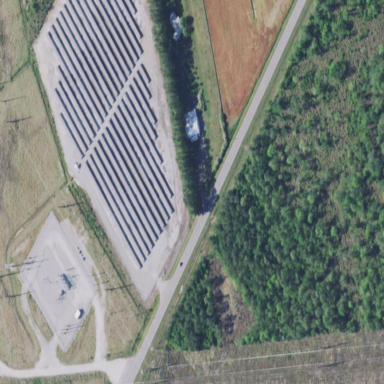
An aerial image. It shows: Solar photovoltaic power plant surrounded by fence.